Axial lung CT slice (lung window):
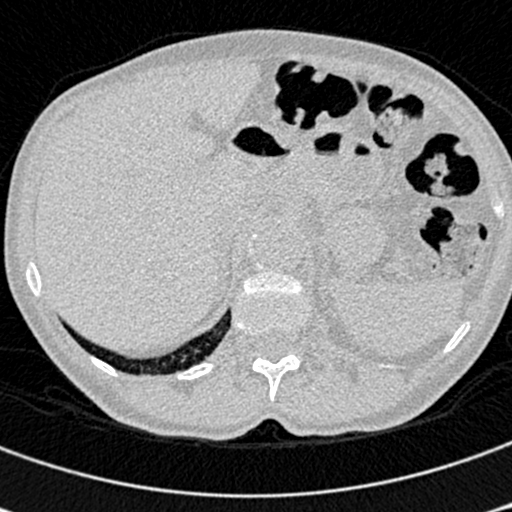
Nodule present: no